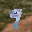
Label: 9